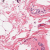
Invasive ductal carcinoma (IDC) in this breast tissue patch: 0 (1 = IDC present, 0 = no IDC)